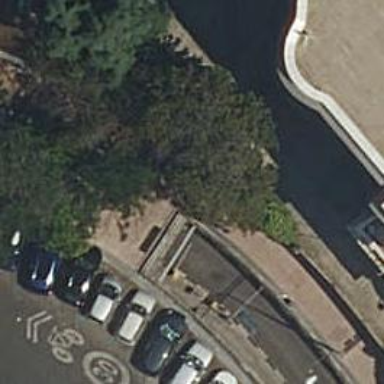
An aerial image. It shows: Parking entrance.